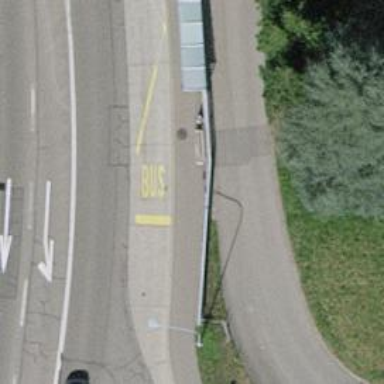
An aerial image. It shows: Bench for seating.